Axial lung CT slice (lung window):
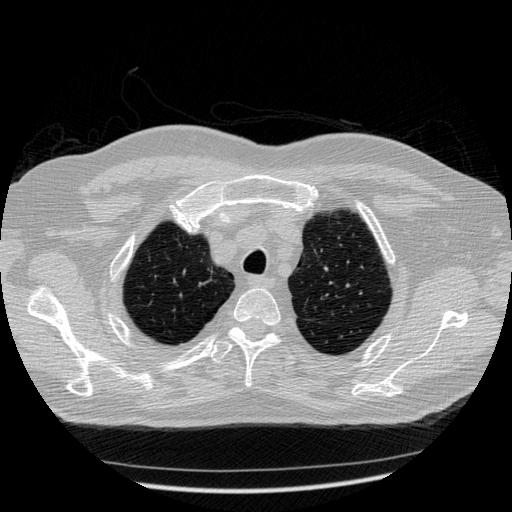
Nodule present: no